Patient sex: F
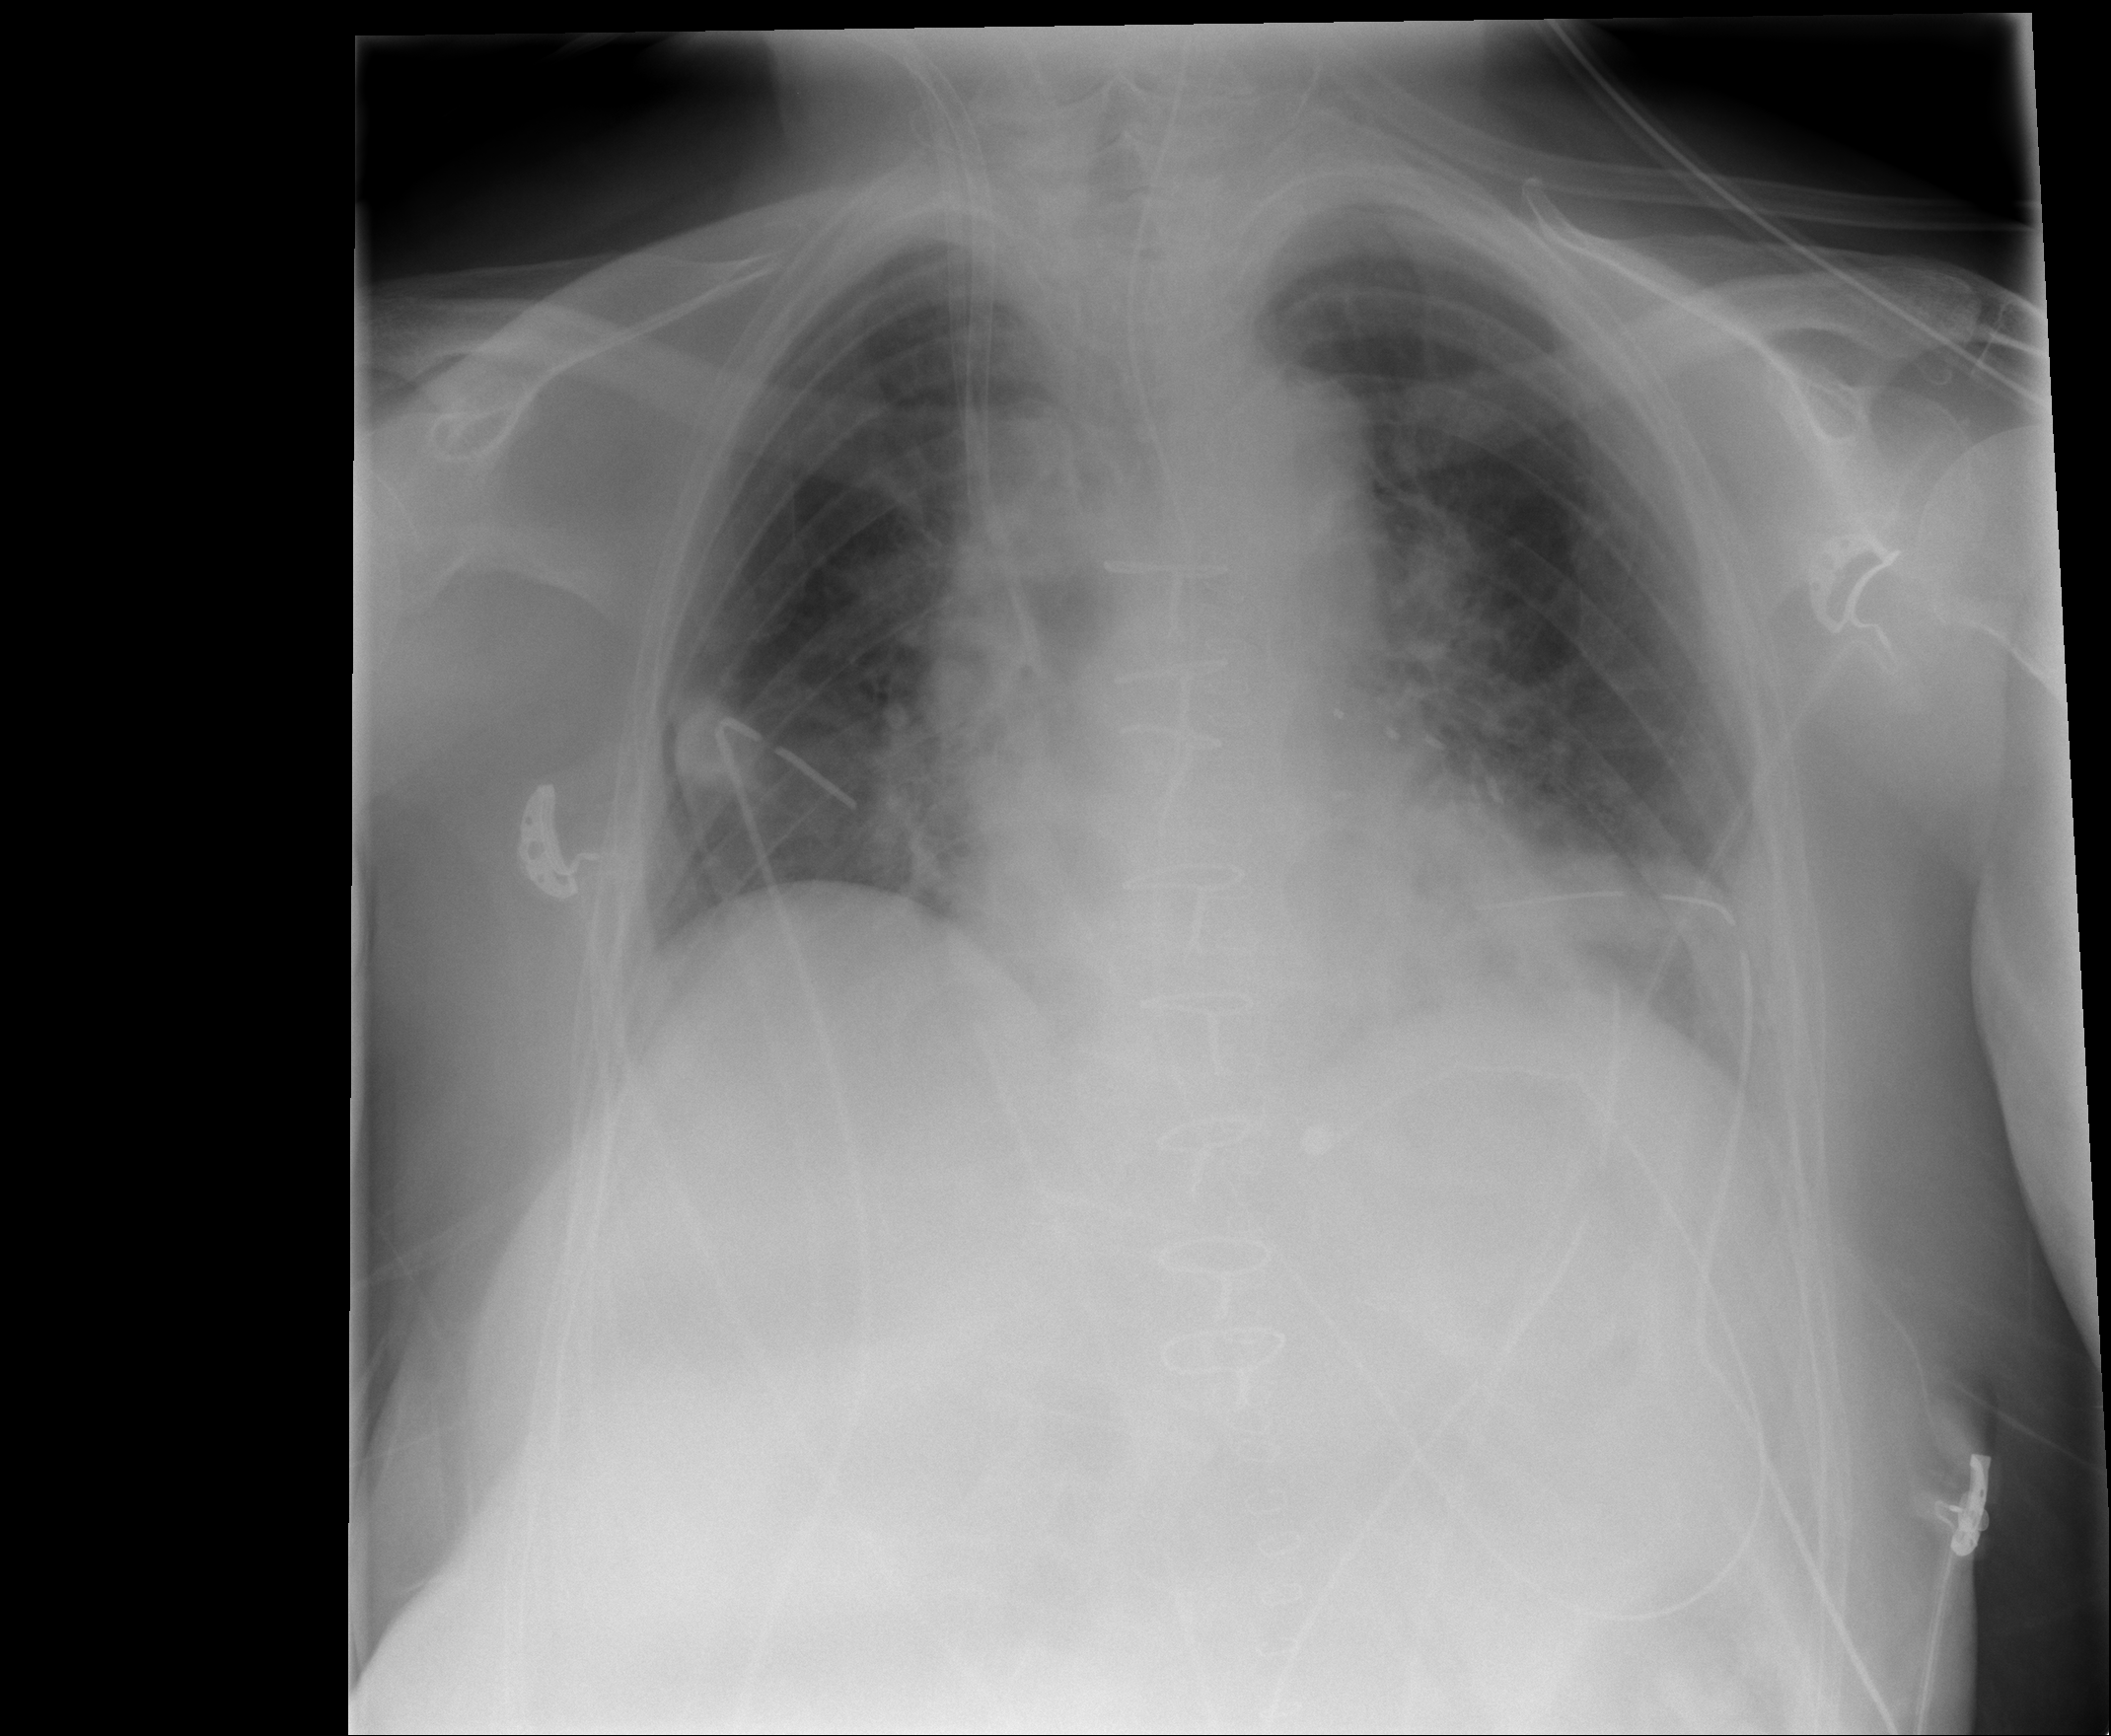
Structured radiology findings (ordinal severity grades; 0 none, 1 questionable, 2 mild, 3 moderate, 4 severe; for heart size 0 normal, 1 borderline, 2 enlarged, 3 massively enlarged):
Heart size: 1
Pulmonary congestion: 2
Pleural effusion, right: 1
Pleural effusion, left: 1
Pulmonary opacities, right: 2
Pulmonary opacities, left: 2
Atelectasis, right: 0
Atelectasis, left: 0